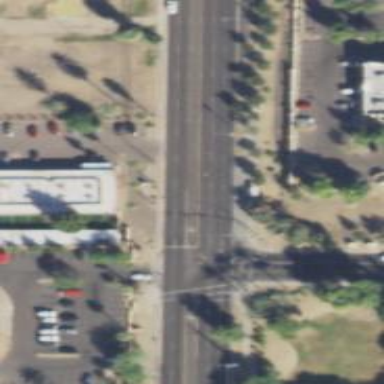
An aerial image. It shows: Solid stop line on the road.